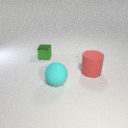
large red rubber cylinder to the right of large cyan rubber sphere